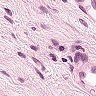
Metastatic tissue present: no